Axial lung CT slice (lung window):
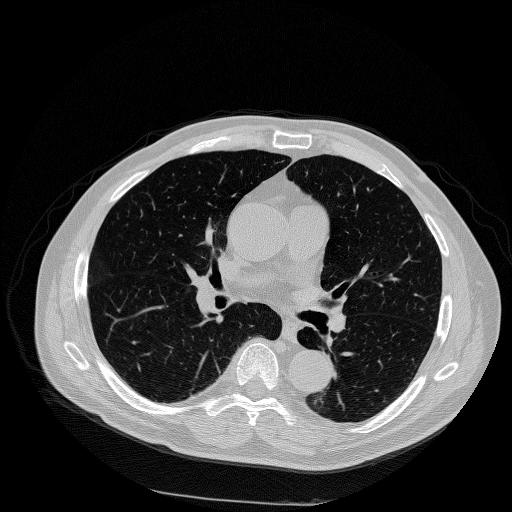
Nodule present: no